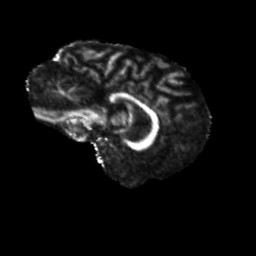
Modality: FA
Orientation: sagittal
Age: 68
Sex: female
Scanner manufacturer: siemens
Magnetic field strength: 3 T
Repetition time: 5.25 s
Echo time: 0.08 s